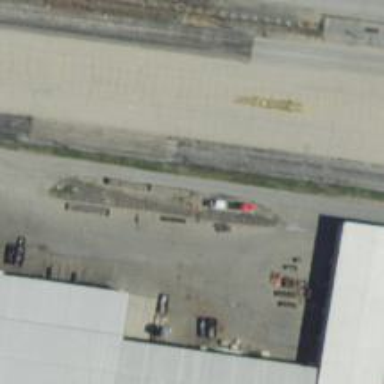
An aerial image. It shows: Railway yard.